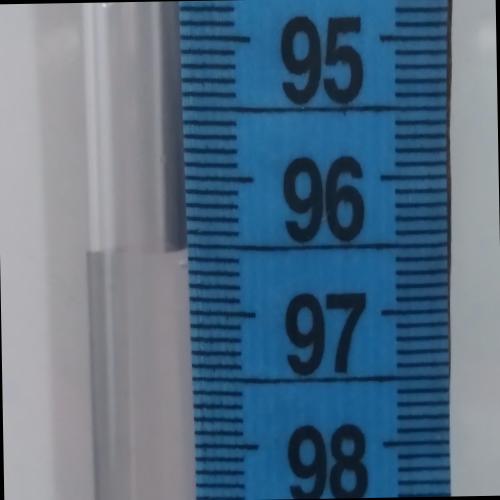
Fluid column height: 96.5 cm